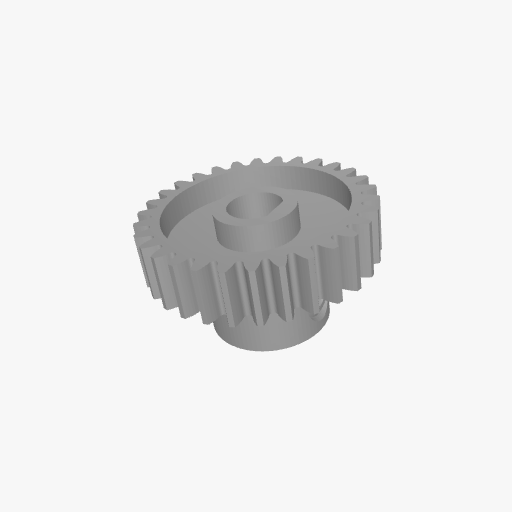
Part: PinionGear6DID30T